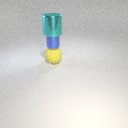
small blue metal cylinder below large cyan metal cylinder